Interaction volume radius: 5 \u00c5
Interaction volume height: 25 \u00c5
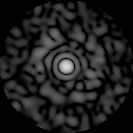
Disorder parameter: 0.8435